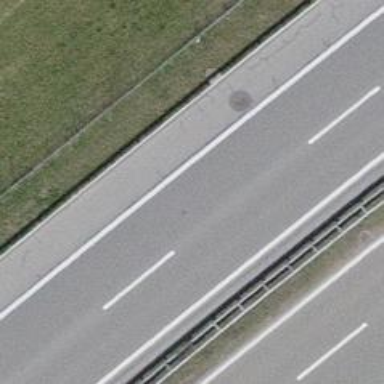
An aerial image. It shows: Asphalt motorway.